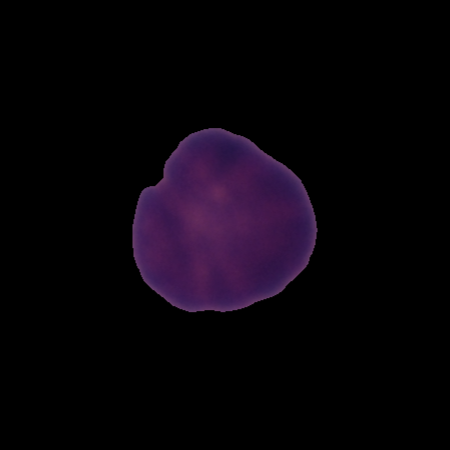
Label: healthy